Question: Hi Stack Overflow community!
As you can see from the screenshot below, I have a dataframe of crimes in my neighbourhood, which has multiple timestamps and types of crime for each day.

I am trying to create additional dataframe by merging the timestamps of the same date as well as converting and merging type of crimes (type = object) into integer format. Hence each day will be a line item. I also want to add a new column to show the results of data pre-processing based on the number of crimes per day. My goal is to create a new dataframe as shown below:
For 'Crime level' column, I was going to use the following code to the results of data pre-processing:
What would be the best approach to achieve all these? Any advice or guidance would be greatly appreciated!
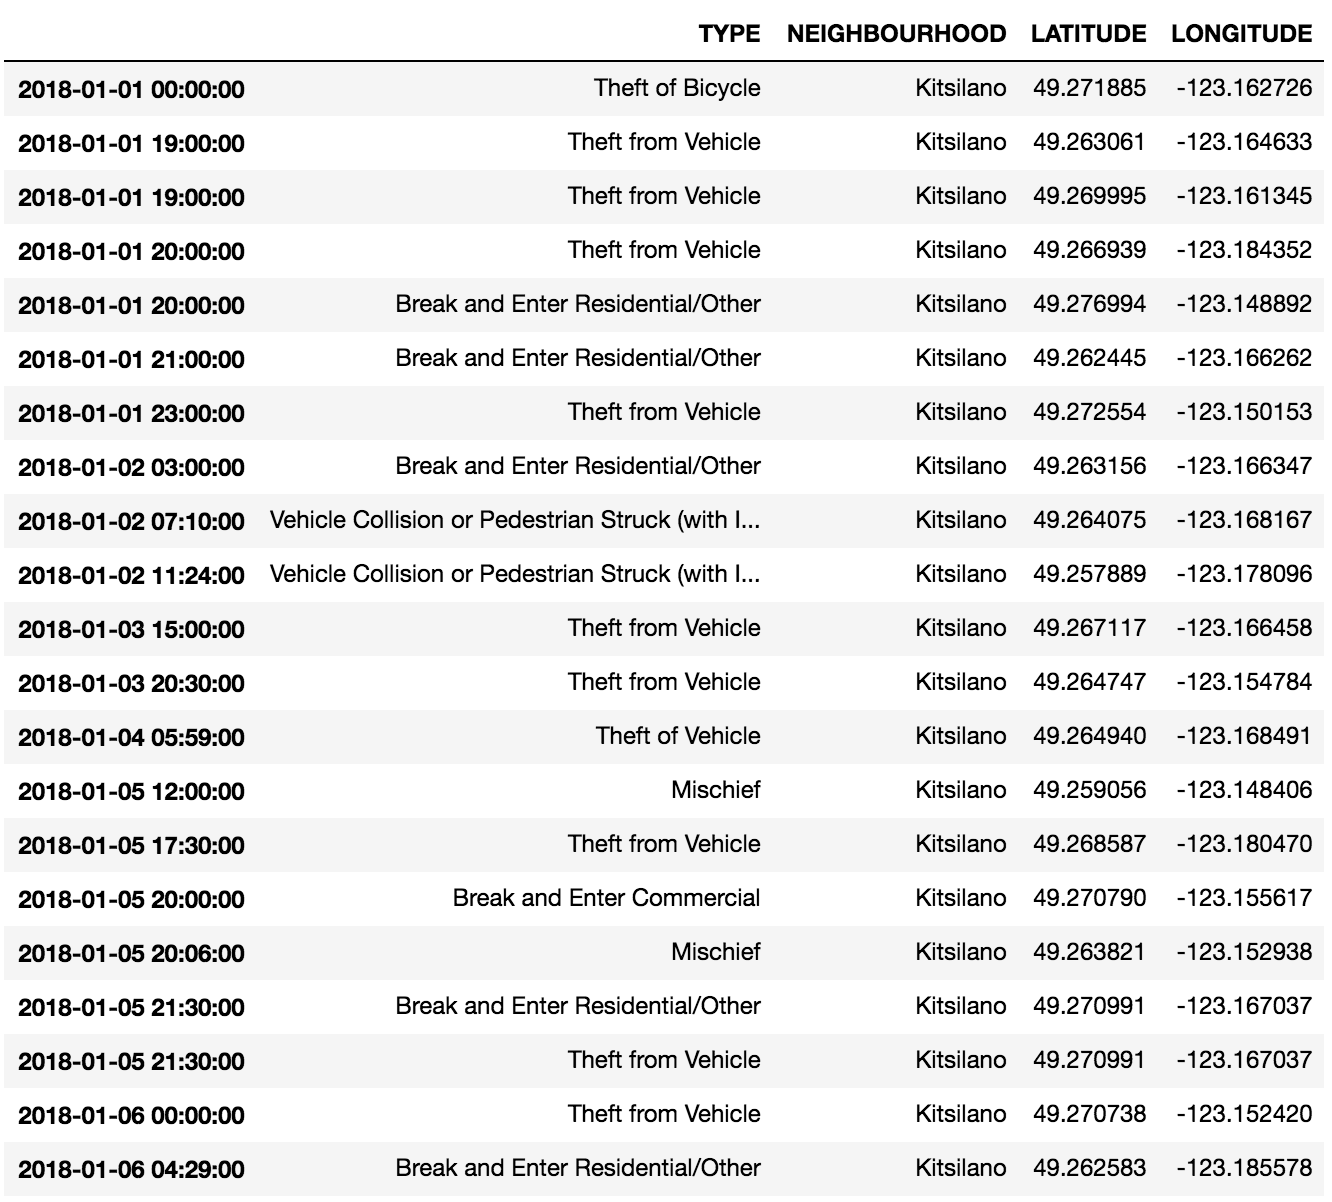
Answer: This question is not related to the columns, you can solve it by just using the index.
At first, group your data just by each day.
'''
# I created a demo df
grouped = df.groupby(pd.Grouper(freq='D')).count()
print(grouped)
'''
'''
CRIME
2019-01-01 2
2019-01-02 5
2019-01-03 20
2019-01-04 2
2019-01-05 1
'''
Then cut 'CRIME' column into different levels.
'''
grouped['Crime level'] = pd.cut(grouped.CRIME,
bins=[0,2,5,100],
labels =["Low","Medium","High"])
print(grouped)
'''
The 'pd.cut' operation cuts 'CRIME' column into 3 intervals '(0,2], (2,5], (5,100]', and assigns the labels '["Low","Medium","High"]' to each interval.
'''
CRIME Crime level
2019-01-01 2 Low
2019-01-02 5 Medium
2019-01-03 20 High
2019-01-04 2 Low
2019-01-05 1 Low
'''